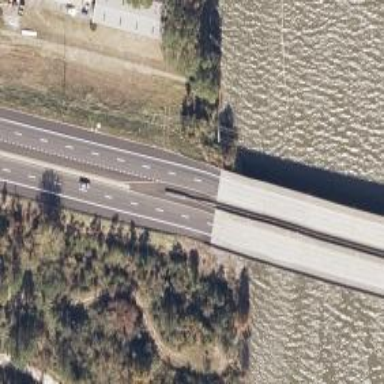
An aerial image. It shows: Primary highway bridge on expressway.